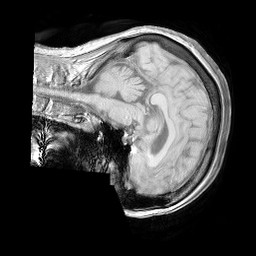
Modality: T1w
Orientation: sagittal
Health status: ill
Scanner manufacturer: philips
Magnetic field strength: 3 T
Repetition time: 0.3787 s
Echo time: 0.002908 s